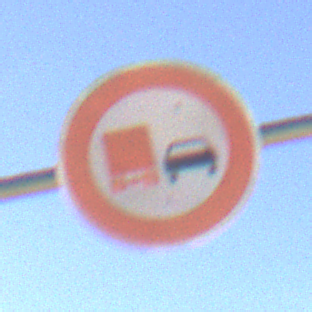
Verkehrszeichen: UeberholverbotKraftfahrzeuge
Umgebung: Outdoor, Nature
Tageszeit: Midday
Wetter: Clear
Licht: Natural
Jahreszeit: NotSpecified
Kontrast: HighContrast